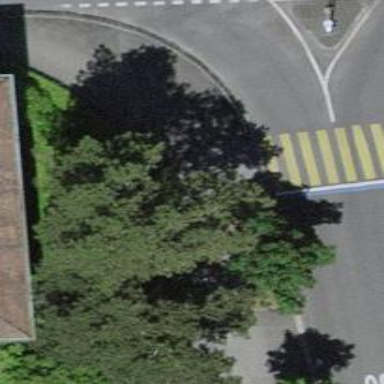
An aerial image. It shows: Avenue of trees.